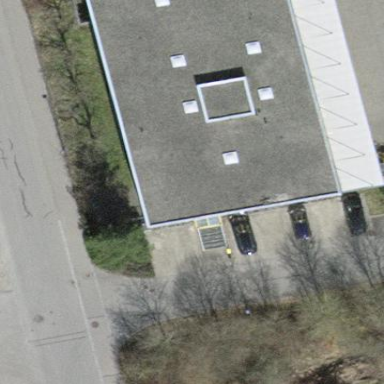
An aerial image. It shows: Building.